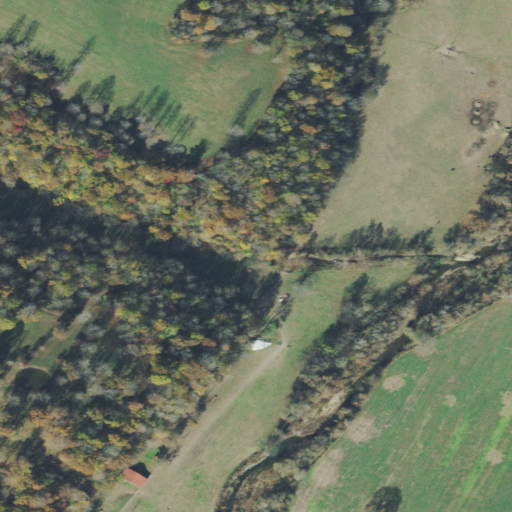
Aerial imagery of valley in Tennessee named Mack Hollow containing deciduous forest, pasture, mixed forest, and open development